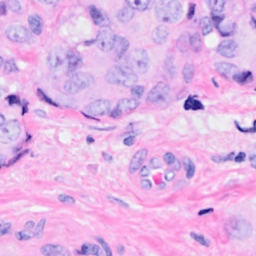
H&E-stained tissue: Breast